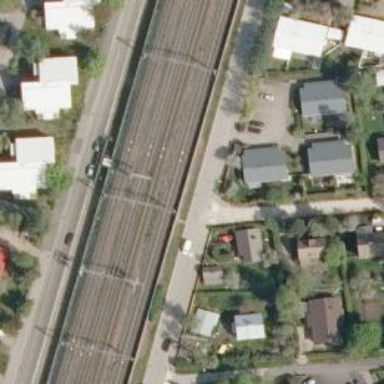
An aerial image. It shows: Railway signal.